Field crop: maize
Growth stage: 2
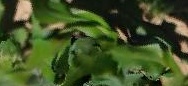
Species: maize